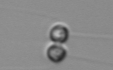
Label: Chaetoceros